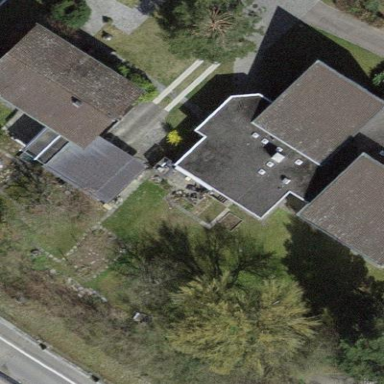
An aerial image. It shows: Building with tiled roof.